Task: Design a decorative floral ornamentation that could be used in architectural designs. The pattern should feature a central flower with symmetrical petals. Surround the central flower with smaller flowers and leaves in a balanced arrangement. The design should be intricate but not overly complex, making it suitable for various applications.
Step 1754:
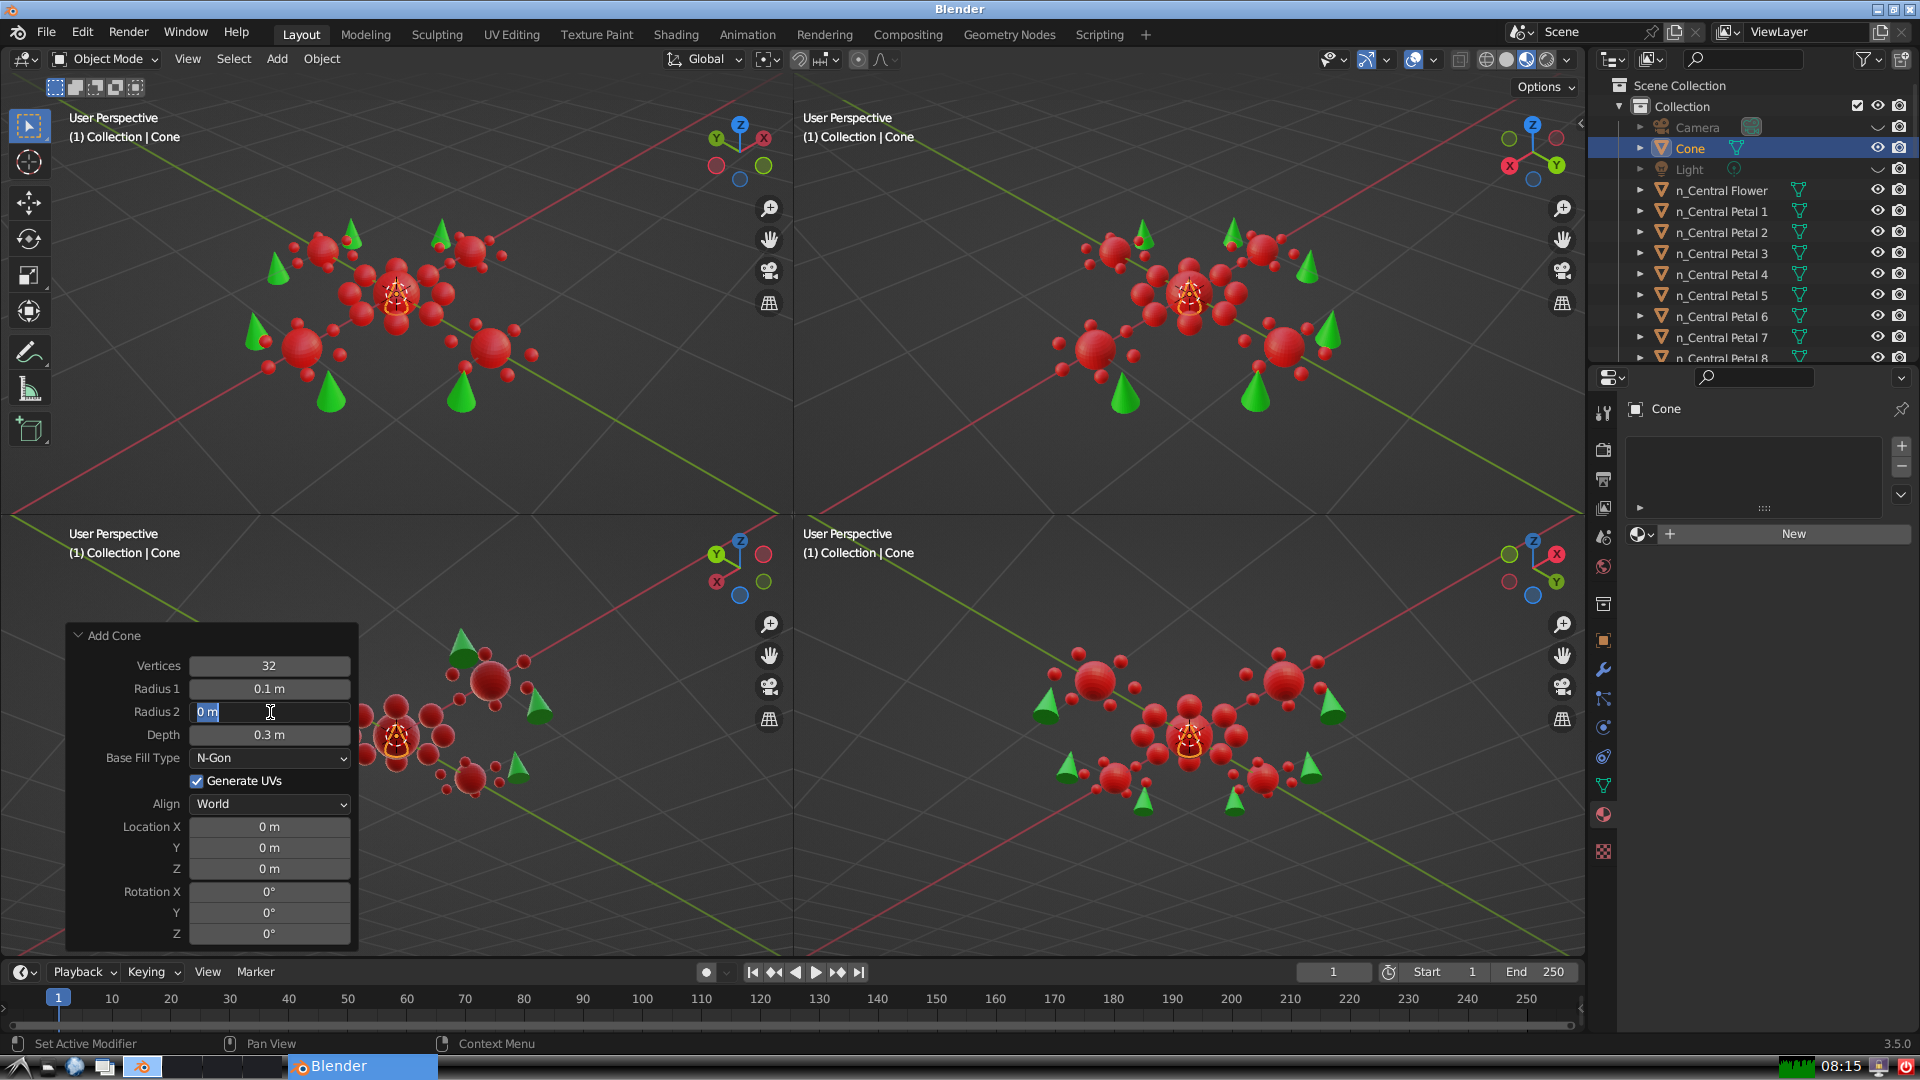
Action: input_text: 0.0